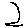
Label: moon